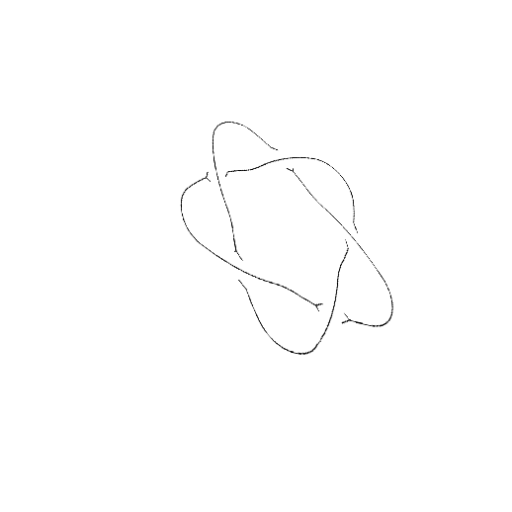
Crossing number: 5